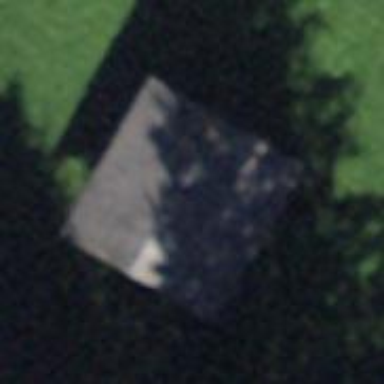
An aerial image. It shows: Rural barn.